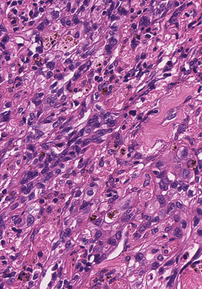
Tumor epithelial tissue: yes
Tumor-associated stroma tissue: yes
Normal tissue: no